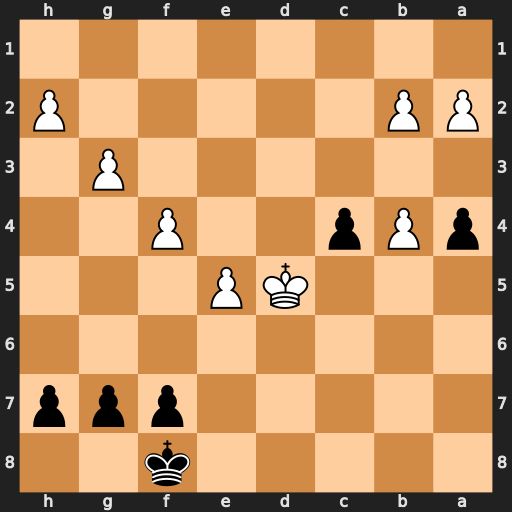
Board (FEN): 5k2/5ppp/8/3KP3/pPp2P2/6P1/PP5P/8
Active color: b
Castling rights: -
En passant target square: -
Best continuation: a3 bxa3 c3